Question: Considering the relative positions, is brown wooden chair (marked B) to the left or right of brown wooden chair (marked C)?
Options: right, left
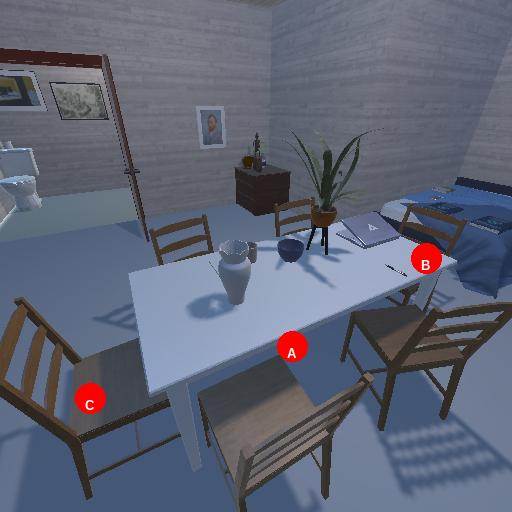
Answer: right